Aerial crown-view tile of a tropical tree (Barro Colorado Island, Panama), acquired 20250317:
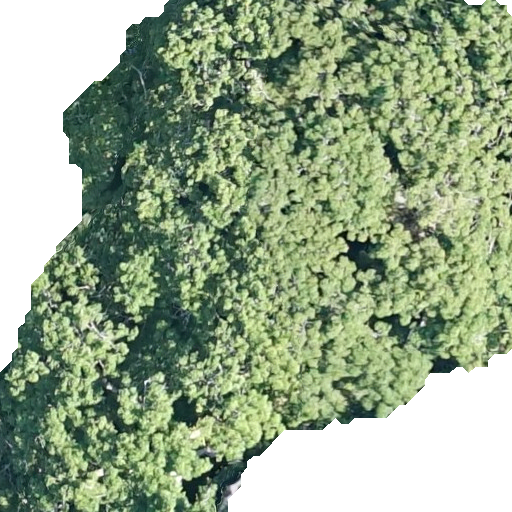
Species: Ceiba pentandra
GBIF accepted scientific name: Ceiba pentandra
Crown area: 343.02 m²